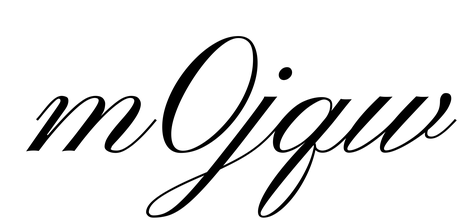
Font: PinyonScript-Regular